Aerial crown-view tile of a tropical tree (Barro Colorado Island, Panama), acquired 20241216:
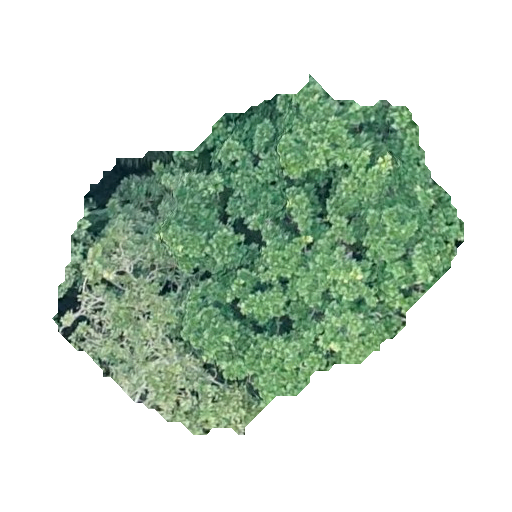
Species: Anacardium excelsum
GBIF accepted scientific name: Anacardium excelsum
Crown area: 135.461 m²